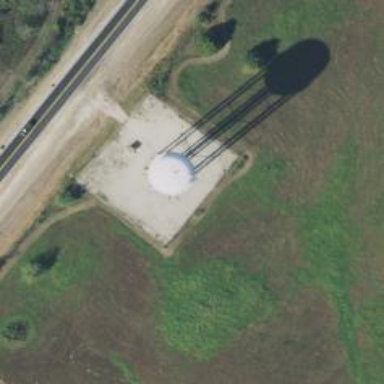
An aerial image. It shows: Water tower that is man-made.